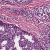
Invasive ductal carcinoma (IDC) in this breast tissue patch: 1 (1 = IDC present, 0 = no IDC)